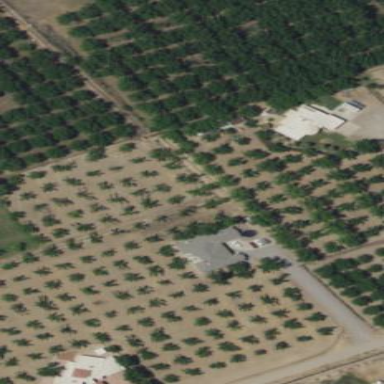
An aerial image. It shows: Orchard.